Question: I have two 'ViewController's, assume one is named 'MainVC' and the other one is named 'GetCameraRollImageViewController'. In the second one, there is a 'UIScrollView' which holds a 'UIImageView', since I'm using segue to show the second view controller, I've to use its delegate in the 'MainVC':
'''
class ViewController: UIViewController, GetTextDelegate, GetCameraRollImageDelegate, UIImagePickerControllerDelegate, UINavigationControllerDelegate {
//
//other codes
//
@IBAction func setNewImageFromCameraRoll(segue:UIStoryboardSegue) {
if let newImageVC = segue.sourceViewController as? GetCameraRollImageViewController{
var scale:CGFloat = 1.0/newImageVC.scrollView.zoomScale;
var visibleRect:CGRect!
visibleRect.origin.x = newImageVC.scrollView.contentOffset.x * scale;
visibleRect.origin.y = newImageVC.scrollView.contentOffset.y * scale;
visibleRect.size.width = newImageVC.scrollView.bounds.size.width * scale;
visibleRect.size.height = newImageVC.scrollView.bounds.size.height * scale;
var cr:CGImageRef = CGImageCreateWithImageInRect(newImageVC.inputImage.image?.CGImage,visibleRect)
var cropped:UIImage = UIImage(CGImage: cr)!
imageView.image = cropped
}
}
}
'''
The 'GetCameraRollImageViewController' code:
'''
import UIKit
protocol GetCameraRollImageDelegate{
//
}
class GetCameraRollImageViewController: UIViewController, UIScrollViewDelegate {
var delegate:GetCameraRollImageDelegate? = nil
var inputImageDelegate:UIImage!
@IBOutlet var scrollView: UIScrollView!
@IBOutlet var inputImage:UIImageView!
override func viewDidLoad() {
super.viewDidLoad()
self.scrollView.minimumZoomScale = 0.5
self.scrollView.maximumZoomScale = 6.0
self.scrollView.contentSize = self.inputImage.frame.size;
self.scrollView.delegate = self
inputImage.image = inputImageDelegate
}
func viewForZoomingInScrollView(scrollView: UIScrollView) -> UIView? {
return self.inputImage
}
}
'''
But when I trigger 'setNewImageFromCameraRoll()' it crashes the app with this error:
'''
fatal error: unexpectedly found nil while unwrapping an Optional value
'''
: Bothe 'scrollView' and 'inputImage' are bounded, and I'm not reading them in the 'viewDidLoad()', when they are empty.

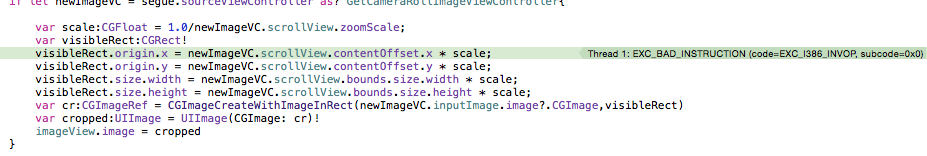
Answer: [Updated based on comments]
The line
'''
var visibleRect:CGRect!
'''
assigns 'visibleRect' to 'nil' and thus the subsequent line of
'''
visibleRect.origin.x = newImageVC.scrollView.contentOffset.x * scale;
'''
will then dereference 'visibleRect', find 'nil' and produce the exception. You need to allocate a 'CGRect' and assign it to 'visibleRect'.
[Original Answer]
Is 'visibleRect' bound? It doesn't look to be. If that is bound, then you'll notice other uses of '!'... You need to bind your outlets (typically in InterfaceBuilder):
'''
@IBOutlet var scrollView: UIScrollView!
@IBOutlet var inputImage:UIImageView!
'''
Perhaps 'scrollView' is not bound and thus, because it is implicitly unwrapped (the '!' operator), when you reference it as 'nil' your program will fatal.
Use:
'''
var visibleRect =
CGRectMake (newImageVC.scrollView.contentOffset.x * scale,
newImageVC.scrollView.contentOffset.y * scale,
newImageVC.scrollView.bounds.size.width * scale,
newImageVC.scrollView.bounds.size.height * scale)
'''